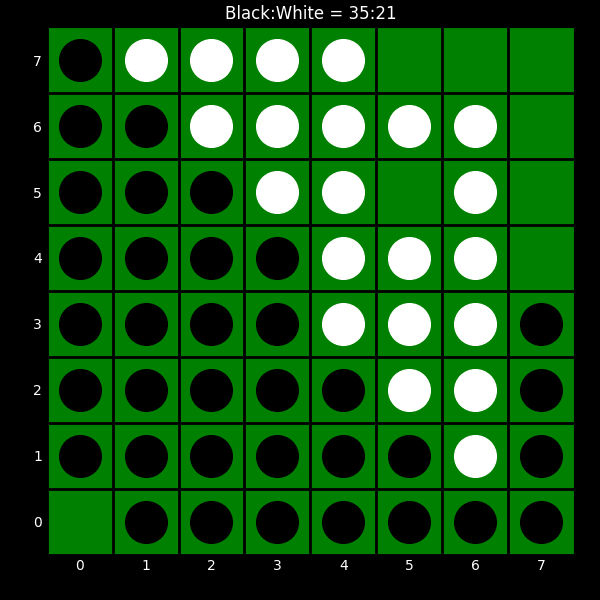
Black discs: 35
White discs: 21